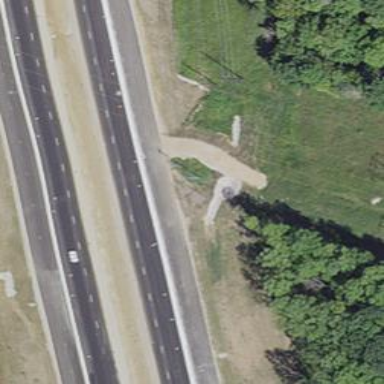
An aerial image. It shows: Tertiary road known as Frontage Road (East).